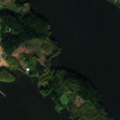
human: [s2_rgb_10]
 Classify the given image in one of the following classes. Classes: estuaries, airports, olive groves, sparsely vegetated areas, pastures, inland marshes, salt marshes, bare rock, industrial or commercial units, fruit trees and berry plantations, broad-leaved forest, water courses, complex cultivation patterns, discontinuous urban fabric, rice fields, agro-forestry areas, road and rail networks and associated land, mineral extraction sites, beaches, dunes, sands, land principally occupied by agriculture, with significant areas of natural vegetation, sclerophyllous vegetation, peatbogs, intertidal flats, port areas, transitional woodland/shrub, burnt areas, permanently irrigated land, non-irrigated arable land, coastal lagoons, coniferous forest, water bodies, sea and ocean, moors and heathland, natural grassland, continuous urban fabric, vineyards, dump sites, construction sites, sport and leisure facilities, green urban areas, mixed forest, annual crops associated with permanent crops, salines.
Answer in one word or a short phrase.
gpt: land principally occupied by agriculture, with significant areas of natural vegetation, coniferous forest, mixed forest, water bodies